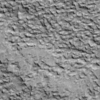
Label: not_dusty